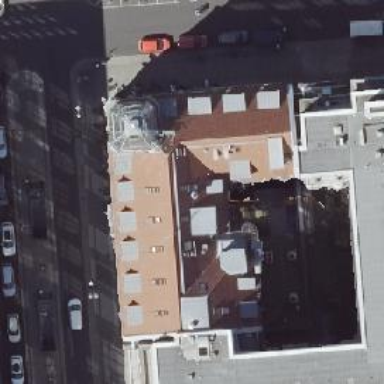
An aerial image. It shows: Cafe.